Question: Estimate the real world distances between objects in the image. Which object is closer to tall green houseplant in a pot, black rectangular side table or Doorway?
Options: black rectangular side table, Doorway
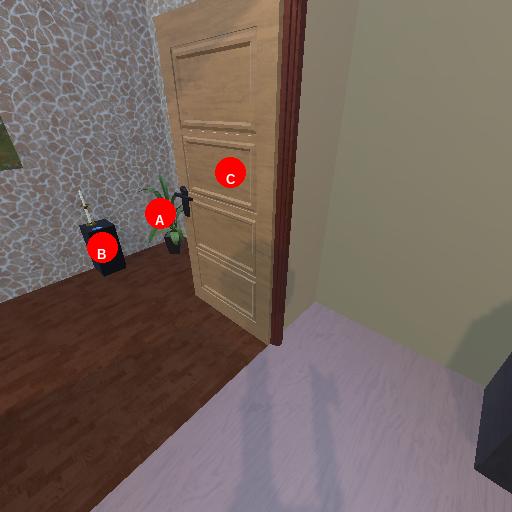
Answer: black rectangular side table